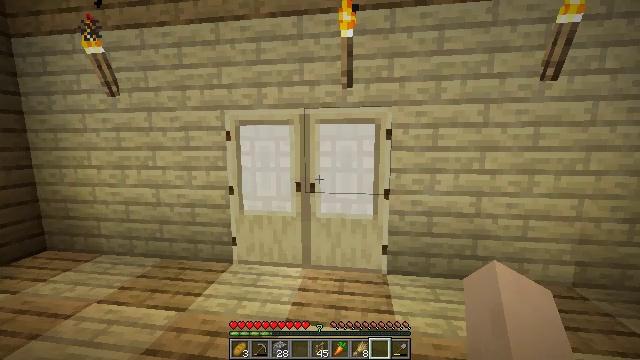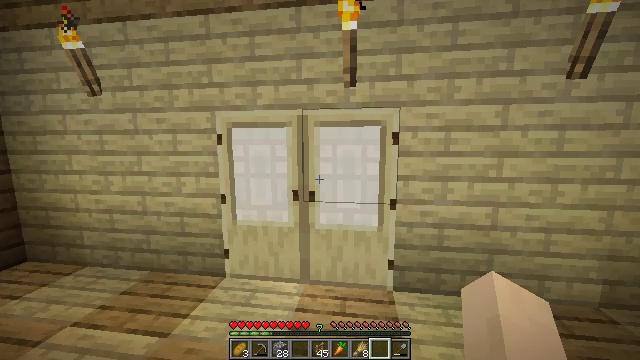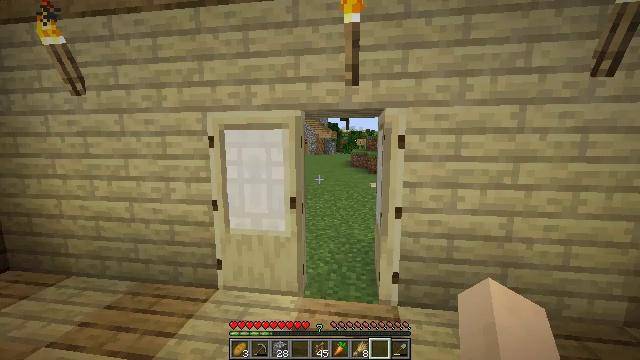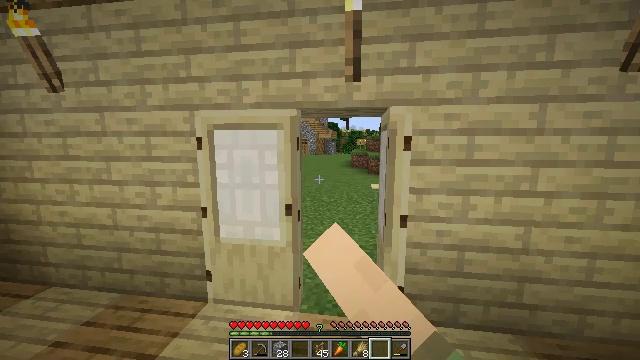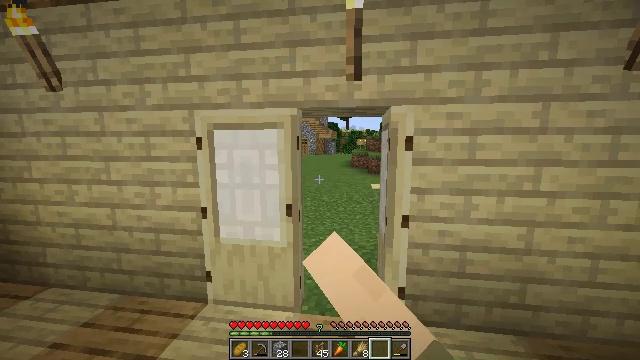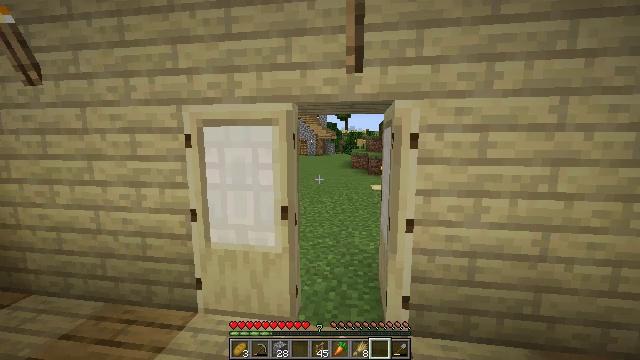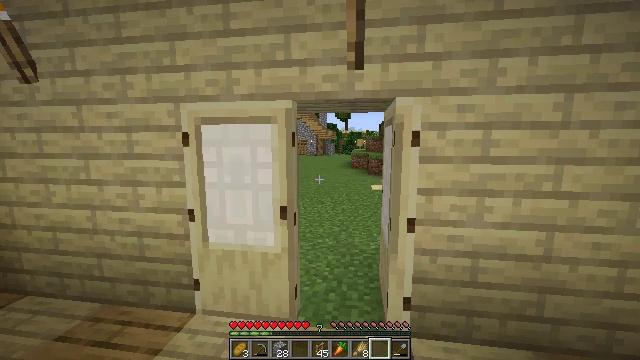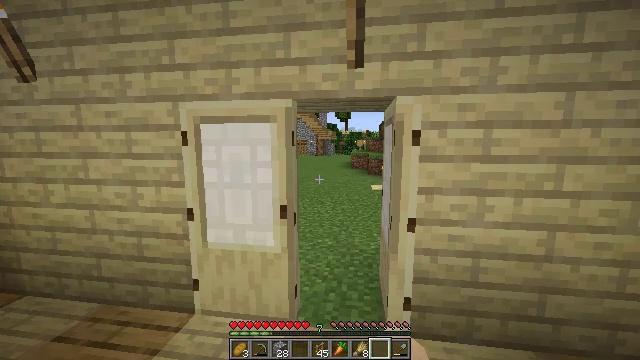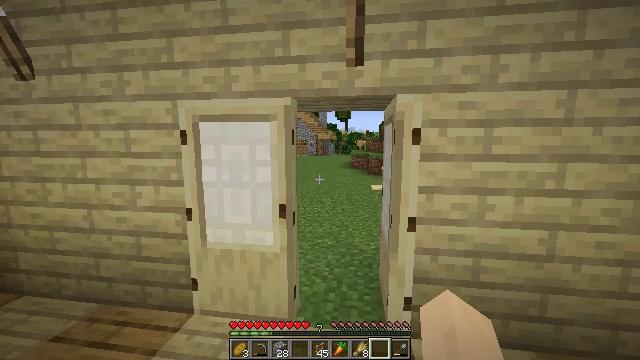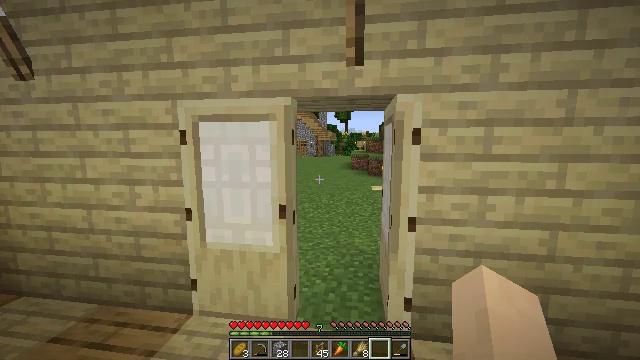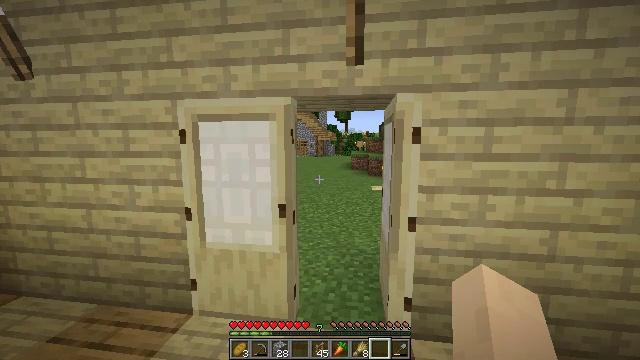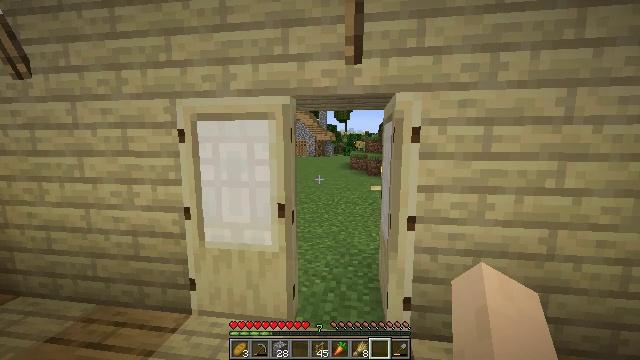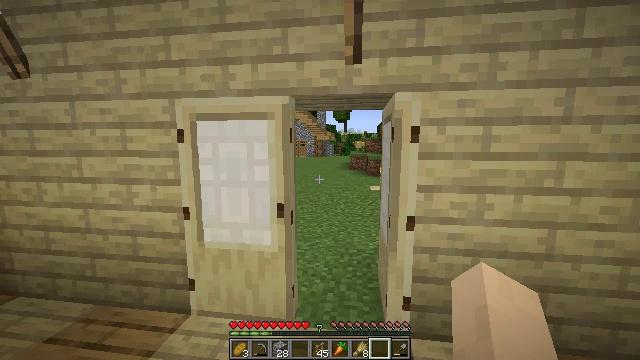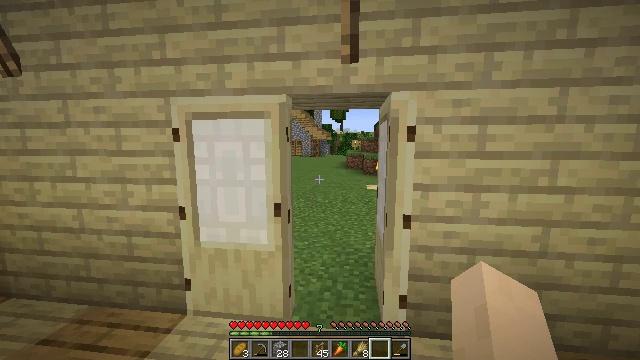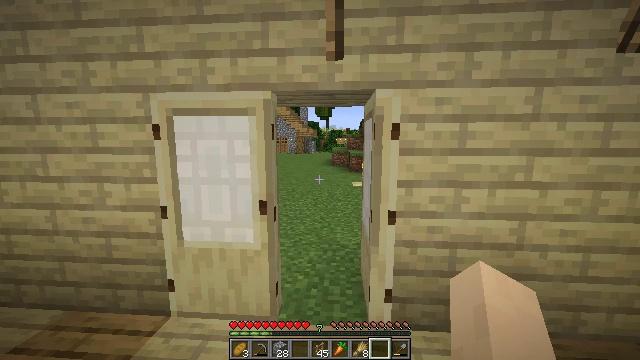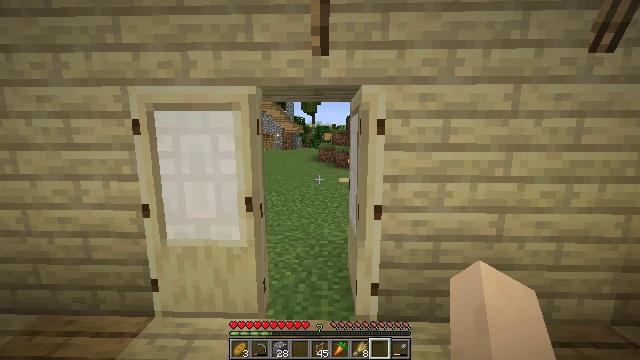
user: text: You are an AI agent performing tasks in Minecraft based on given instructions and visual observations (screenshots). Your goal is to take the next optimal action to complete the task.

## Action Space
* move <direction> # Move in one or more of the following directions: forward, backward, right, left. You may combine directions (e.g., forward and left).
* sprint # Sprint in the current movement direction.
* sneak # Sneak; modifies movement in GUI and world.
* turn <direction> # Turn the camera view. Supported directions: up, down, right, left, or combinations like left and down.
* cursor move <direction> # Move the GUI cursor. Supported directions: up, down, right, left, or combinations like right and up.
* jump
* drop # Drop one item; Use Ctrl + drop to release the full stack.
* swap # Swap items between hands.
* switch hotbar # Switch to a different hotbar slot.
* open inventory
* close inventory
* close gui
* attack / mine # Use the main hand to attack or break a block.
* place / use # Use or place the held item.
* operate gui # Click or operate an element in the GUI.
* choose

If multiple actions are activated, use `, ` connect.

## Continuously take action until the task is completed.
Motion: motion action
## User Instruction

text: Collect birch planks from structures.
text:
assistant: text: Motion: move forward
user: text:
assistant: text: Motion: move forward, use / place
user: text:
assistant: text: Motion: move forward, use / place
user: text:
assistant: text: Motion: use / place
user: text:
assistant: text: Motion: no_op
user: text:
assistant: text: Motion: no_op
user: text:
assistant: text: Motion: no_op
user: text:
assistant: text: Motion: no_op
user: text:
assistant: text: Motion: no_op
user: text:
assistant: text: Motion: no_op
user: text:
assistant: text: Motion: no_op
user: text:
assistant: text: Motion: no_op
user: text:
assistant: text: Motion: no_op
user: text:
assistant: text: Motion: turn right
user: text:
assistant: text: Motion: turn right
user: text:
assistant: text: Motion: turn right
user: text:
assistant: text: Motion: turn right
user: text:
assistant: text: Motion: turn right
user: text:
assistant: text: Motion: turn right
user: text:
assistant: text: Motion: no_op
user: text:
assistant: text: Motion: no_op
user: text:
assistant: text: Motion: no_op
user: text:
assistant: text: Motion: use / place
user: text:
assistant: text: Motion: use / place
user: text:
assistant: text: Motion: use / place
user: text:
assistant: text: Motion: use / place
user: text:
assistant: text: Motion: no_op
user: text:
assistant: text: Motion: no_op
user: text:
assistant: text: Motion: no_op
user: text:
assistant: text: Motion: no_op